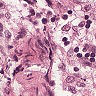
Metastatic tissue present: no